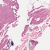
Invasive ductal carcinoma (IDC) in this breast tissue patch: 0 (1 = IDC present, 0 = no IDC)